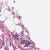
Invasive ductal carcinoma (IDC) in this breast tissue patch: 1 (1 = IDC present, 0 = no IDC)